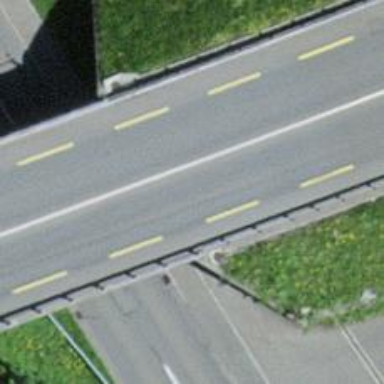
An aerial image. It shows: Secondary link road with bridge.